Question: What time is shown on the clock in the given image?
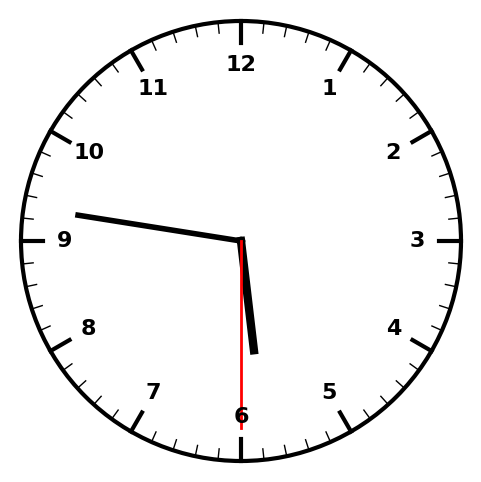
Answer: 05:46:30